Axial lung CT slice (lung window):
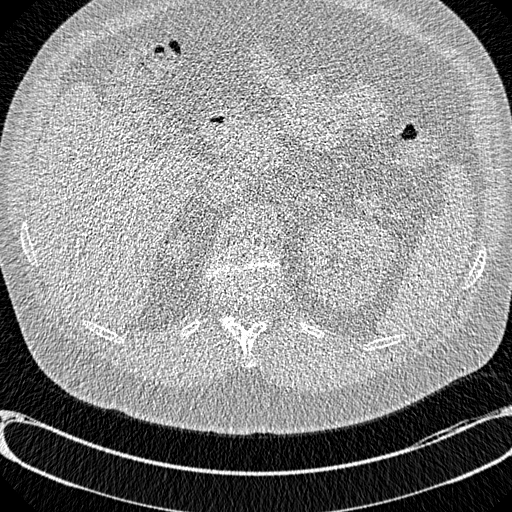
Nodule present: no